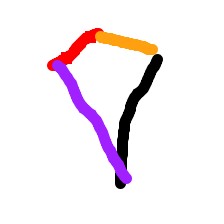
Shape: kite